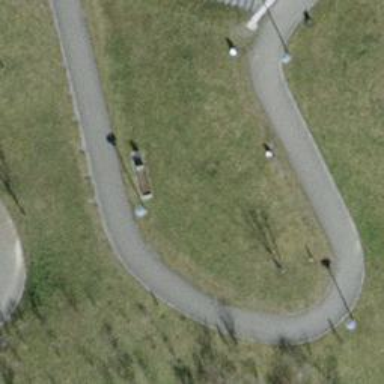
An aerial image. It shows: Bench.